Question: Suppose you have an array of Points that draw a line like this

yet it is a bit jagged and you want o make it smoother. what would you suggest?
Thanks
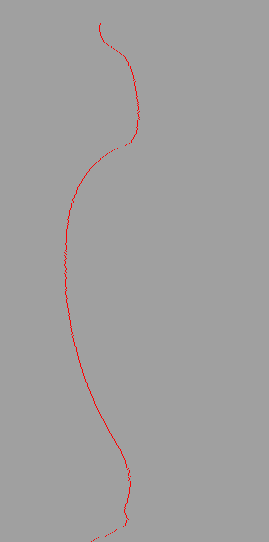
Answer: Instead of drawing points, draw a curve with those points using <URL>.